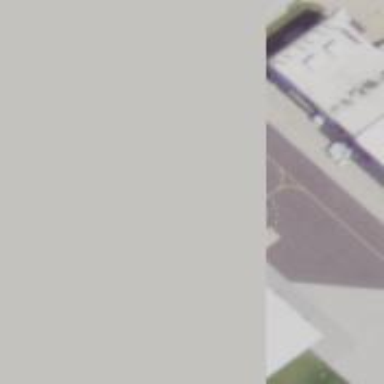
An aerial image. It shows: Image showing helipad at airport.